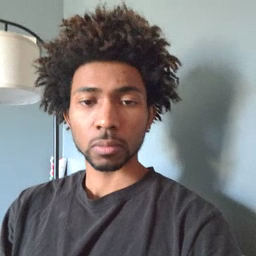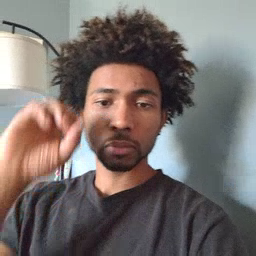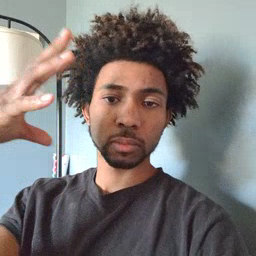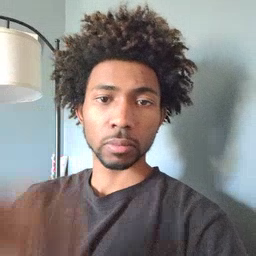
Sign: sun